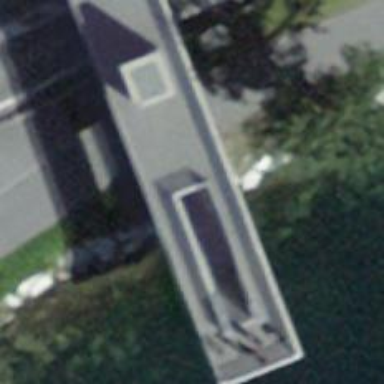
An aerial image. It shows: Set of concrete steps.